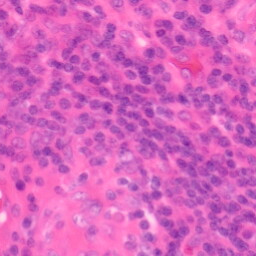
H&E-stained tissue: Colon